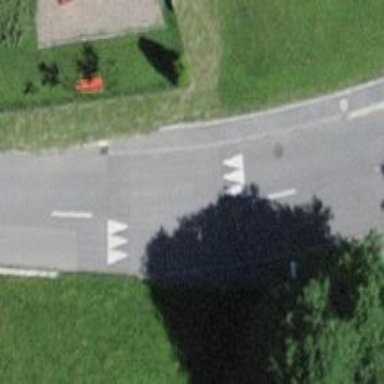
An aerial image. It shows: Bump for traffic calming.